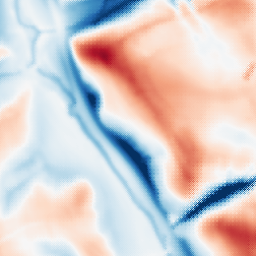
Category: multiscale
Decomposition family: dog_multiscale
Decomposition parameters: sigma_ratio: 1.6
n_scales: 5
base_sigma: 2
Upsampling method: regularized
Upsampling parameters: scale: 4
lambda_reg: 0.1
Upsampling scale: 4